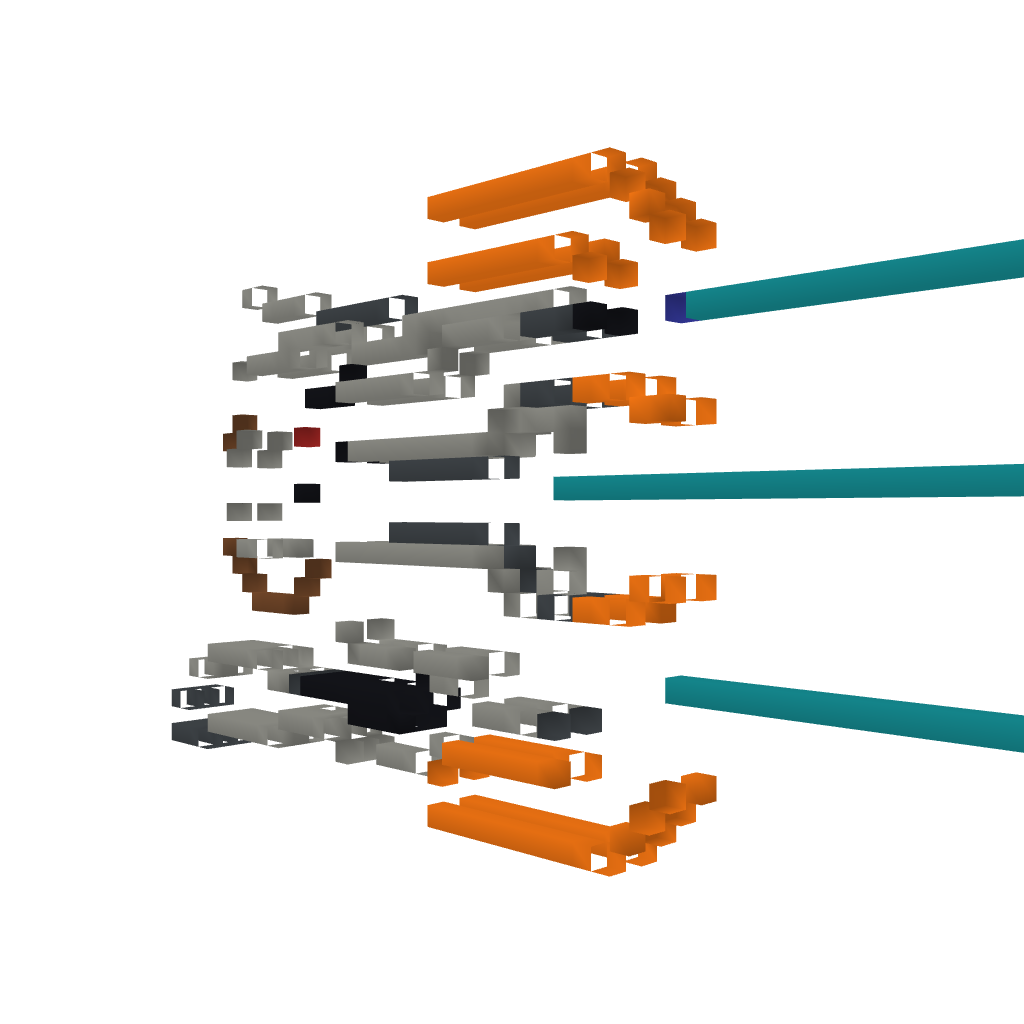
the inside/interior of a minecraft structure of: Plasma cutter - Dead Space